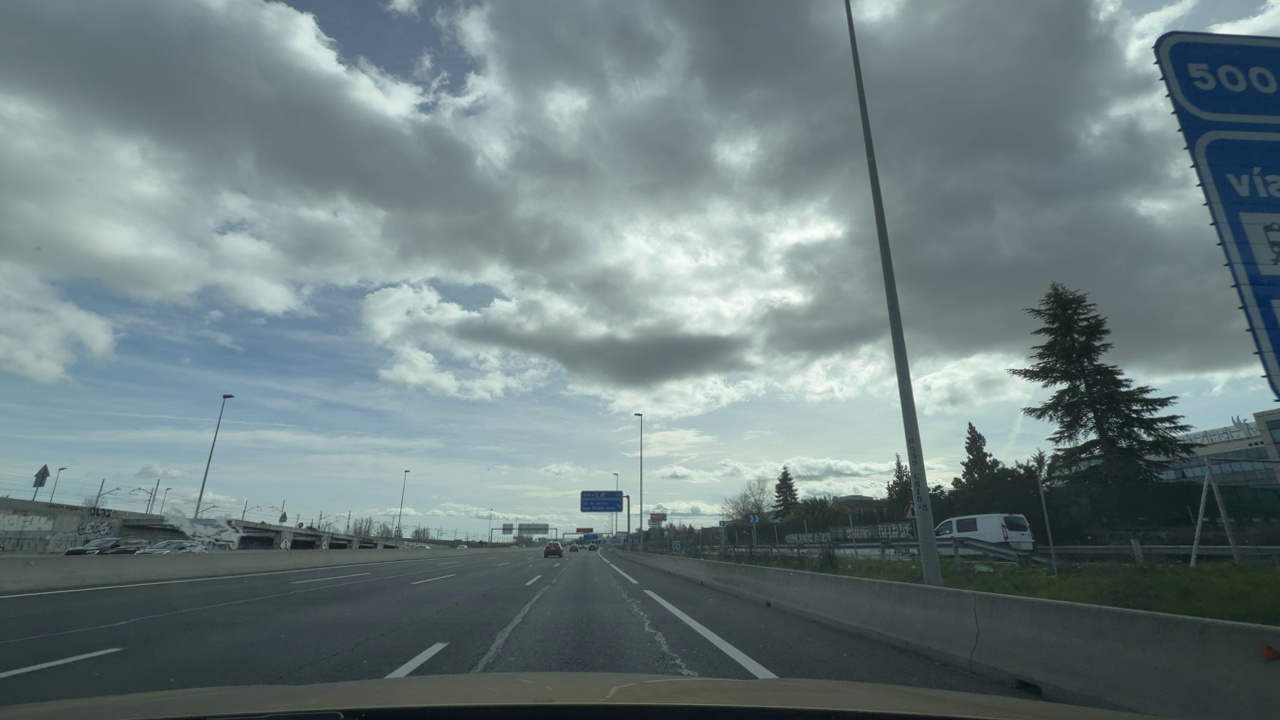
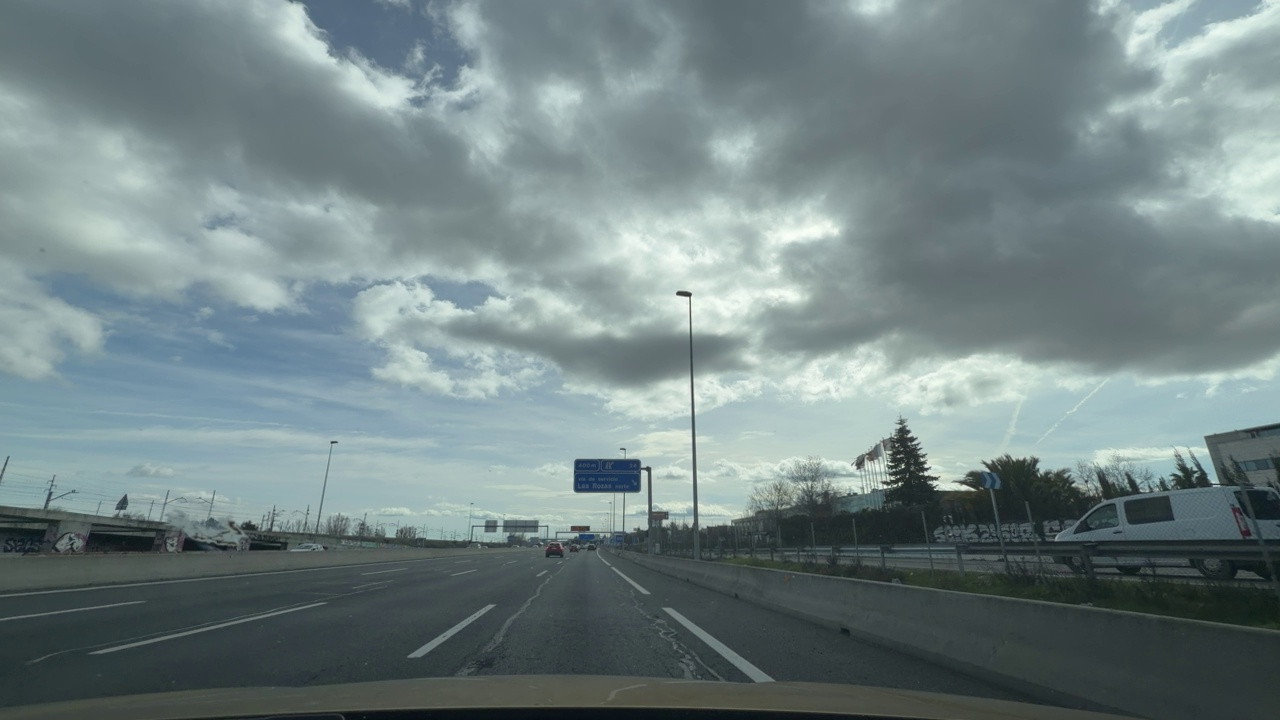
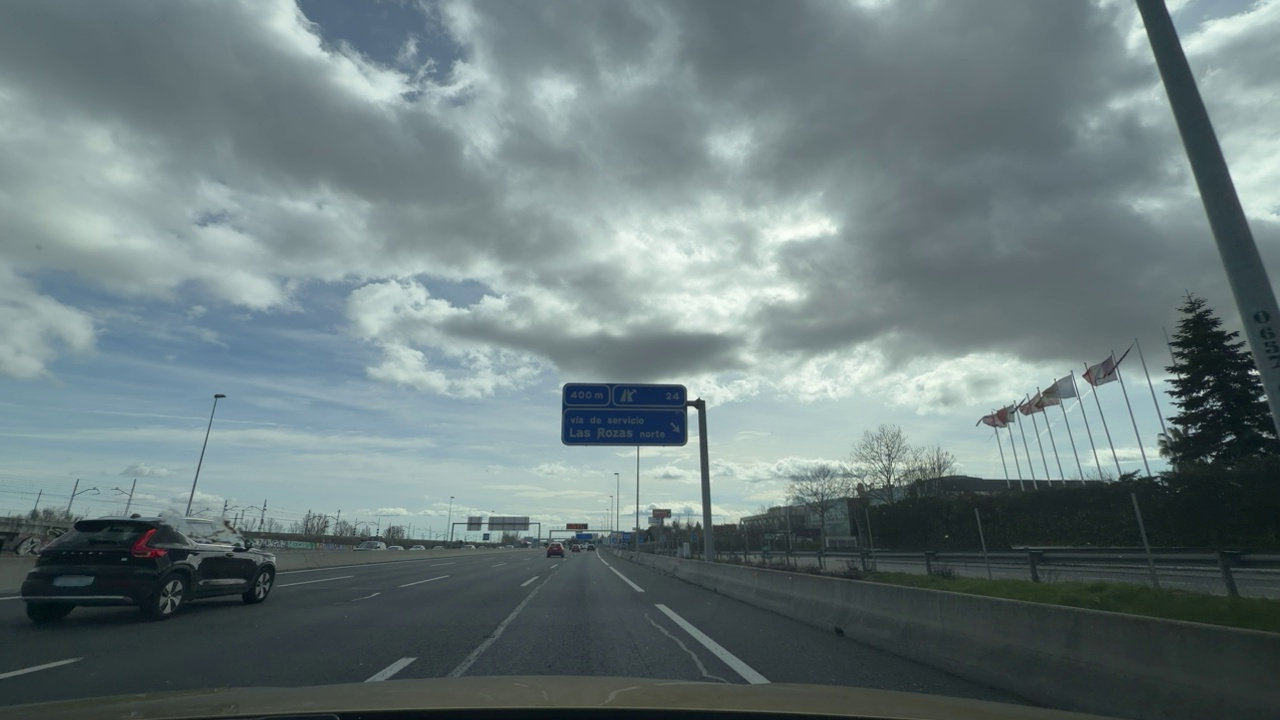
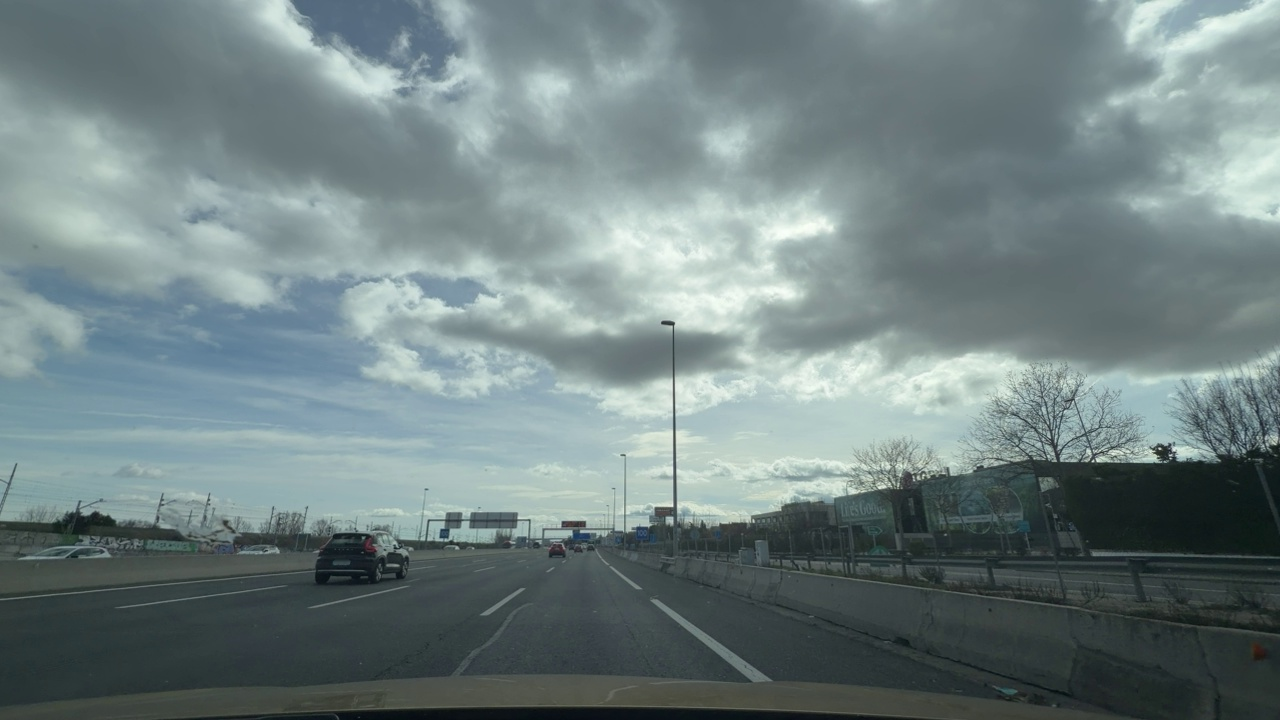
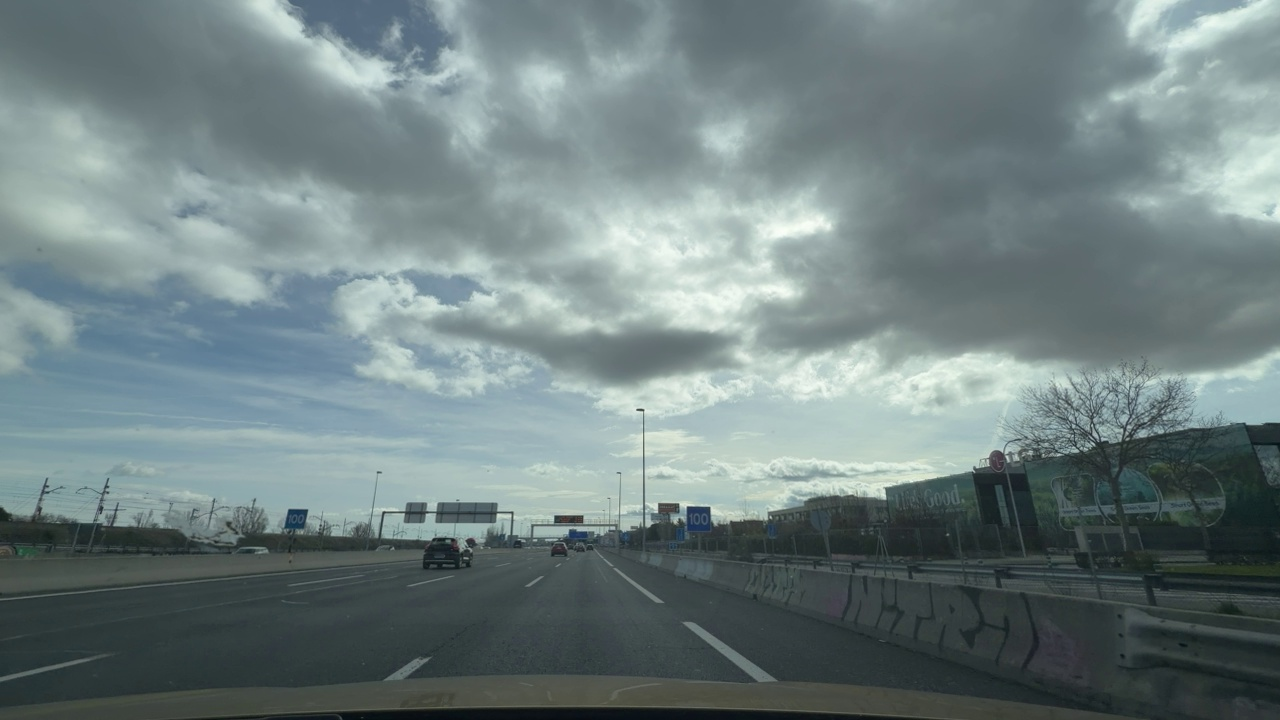
Situation: empty
Question: Is there a vehicle directly ahead in the ego lane with brake lights on?
Answer: No
Reasoning: No vehicle near in front.

Situation: empty
Question: Is the distance between the ego vehicle and the vehicle ahead decreasing?
Answer: No
Reasoning: It stays constant.

Situation: empty
Question: Is either the ego vehicle or the leading vehicle stationary?
Answer: No
Reasoning: Vehicle on a highway

Situation: empty
Question: Is the ego vehicle decelerating due to dense traffic or congestion ahead?
Answer: No
Reasoning: Vehicle on a highway